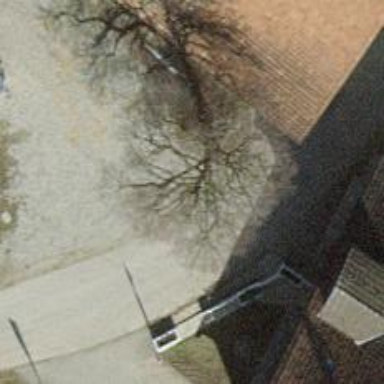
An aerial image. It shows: Urban area featuring tree as natural element.